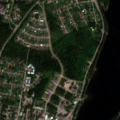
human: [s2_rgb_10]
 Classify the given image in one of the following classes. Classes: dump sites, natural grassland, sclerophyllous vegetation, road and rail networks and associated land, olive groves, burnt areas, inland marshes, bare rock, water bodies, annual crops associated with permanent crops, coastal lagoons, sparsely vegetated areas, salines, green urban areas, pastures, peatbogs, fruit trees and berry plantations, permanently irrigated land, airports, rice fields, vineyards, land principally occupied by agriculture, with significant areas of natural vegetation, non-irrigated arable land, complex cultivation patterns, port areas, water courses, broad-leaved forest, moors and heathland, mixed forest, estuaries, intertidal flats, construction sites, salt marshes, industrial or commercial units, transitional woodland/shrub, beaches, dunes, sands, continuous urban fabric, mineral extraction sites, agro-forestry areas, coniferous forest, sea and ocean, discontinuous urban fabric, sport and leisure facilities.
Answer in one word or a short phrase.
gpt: discontinuous urban fabric, industrial or commercial units, green urban areas, broad-leaved forest, water courses